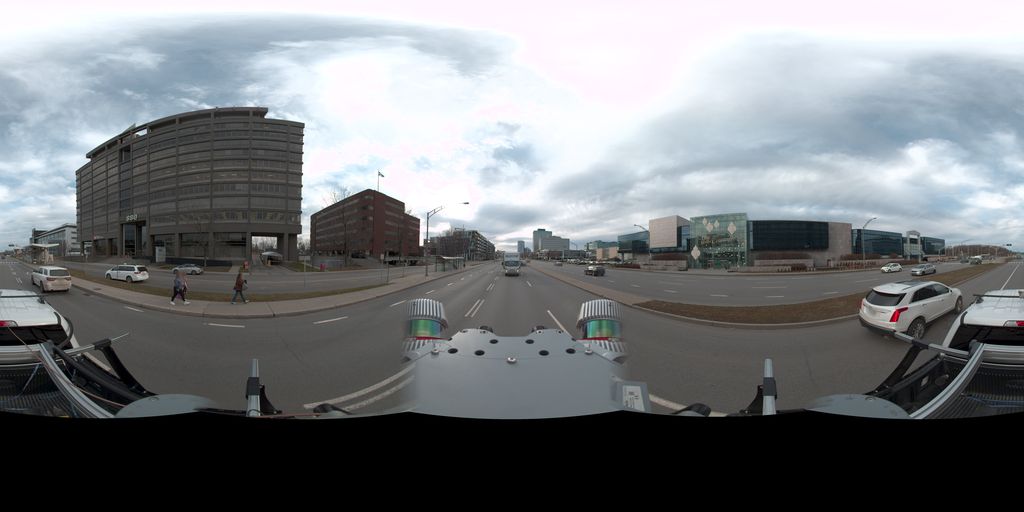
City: quebec_city